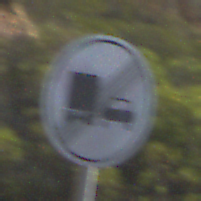
Verkehrszeichen: EndeUeberholverbotKraftfahrzeuge
Umgebung: Outdoor, RoadRail
Tageszeit: MorningAfternoon
Wetter: PartlyCloudy
Licht: Natural
Jahreszeit: NotSpecified
Kontrast: HighContrast